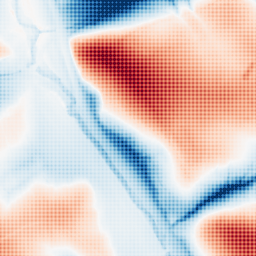
Category: classical
Decomposition family: gaussian_anisotropic
Decomposition parameters: sigma_x: 10
sigma_y: 50
Upsampling method: sinc_hamming
Upsampling parameters: scale: 8
kernel_size: 8
Upsampling scale: 8